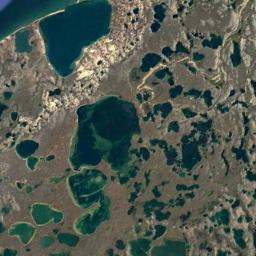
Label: wetland